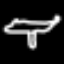
Label: airplane